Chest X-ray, AP view. Patient: 57 years old, sex M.
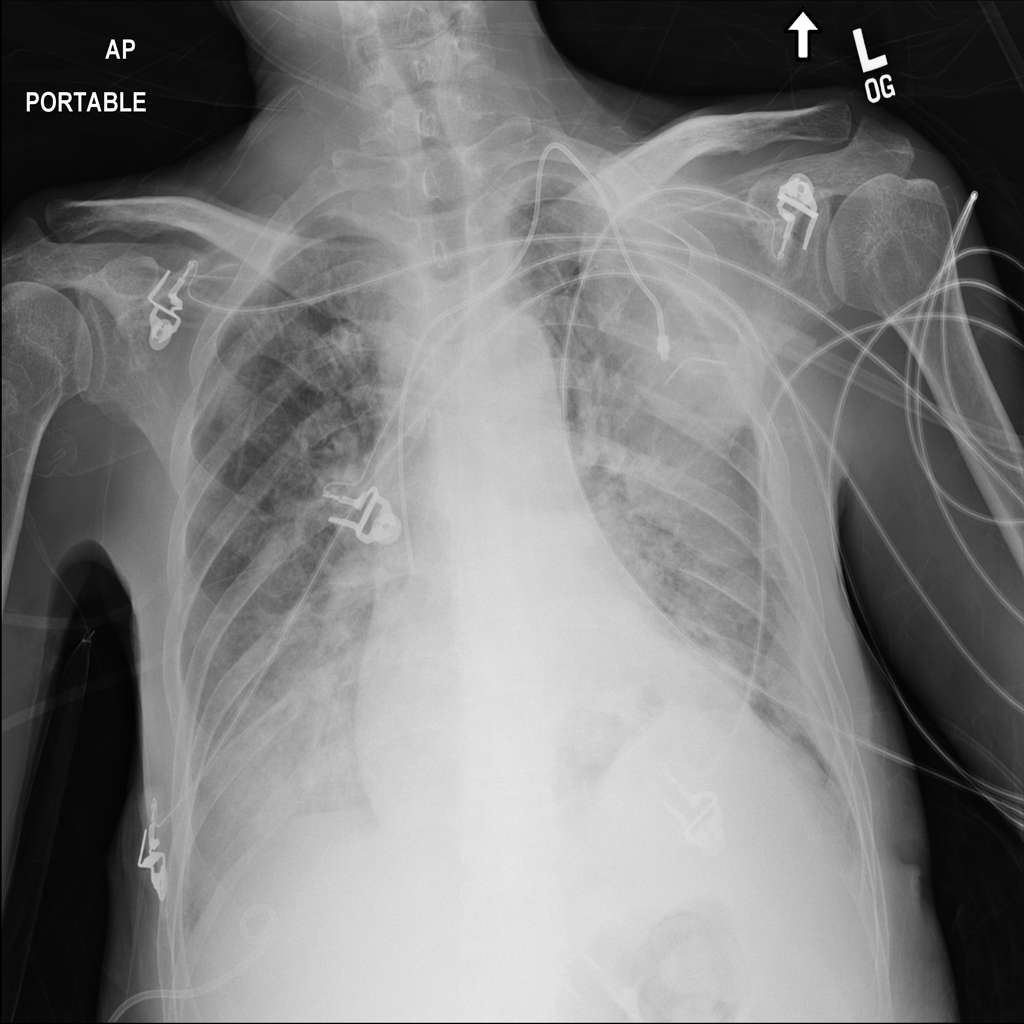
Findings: Effusion